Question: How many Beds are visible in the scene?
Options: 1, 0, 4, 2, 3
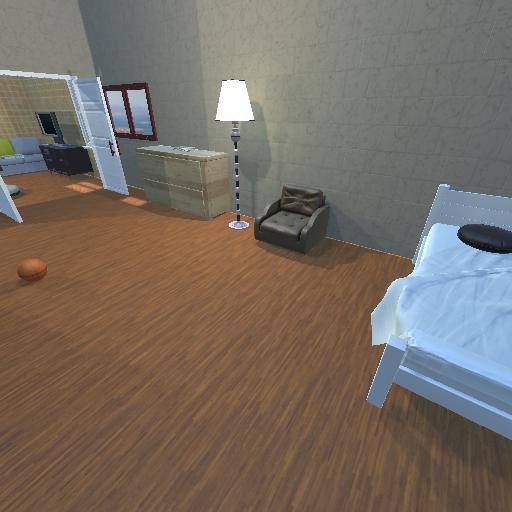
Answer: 1